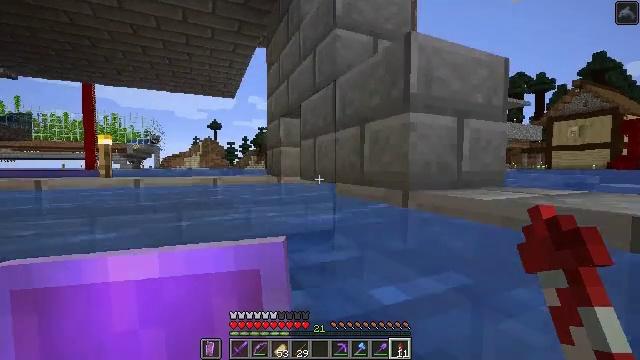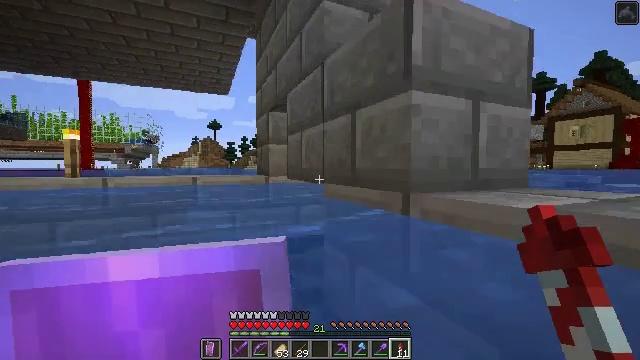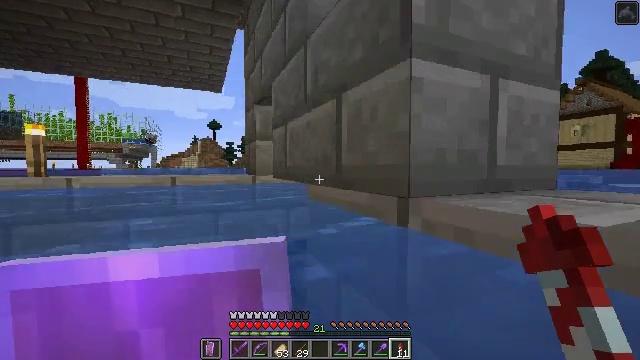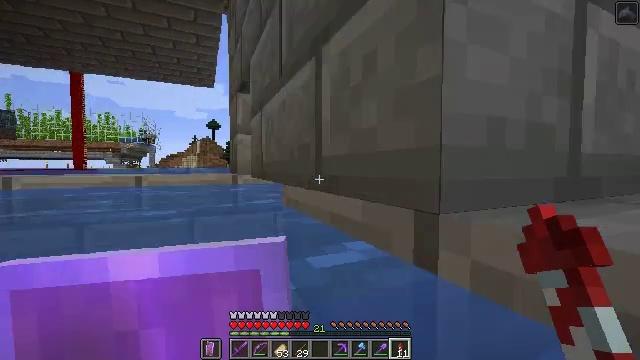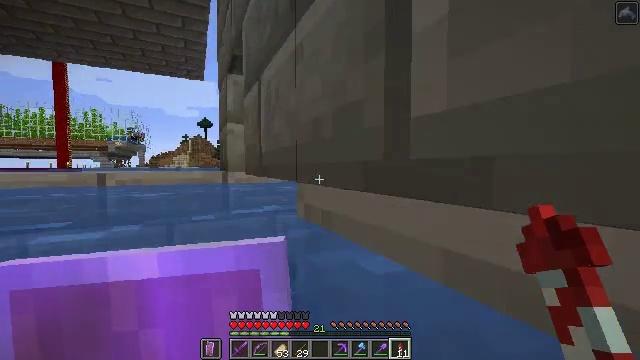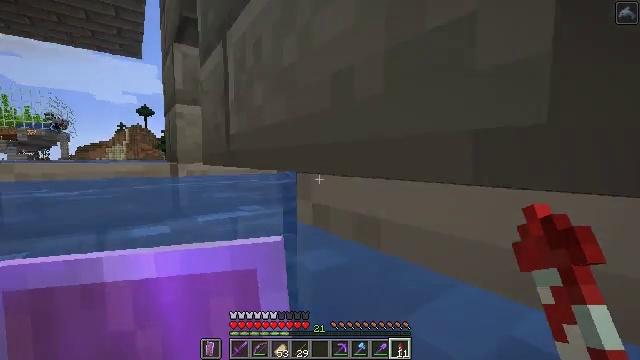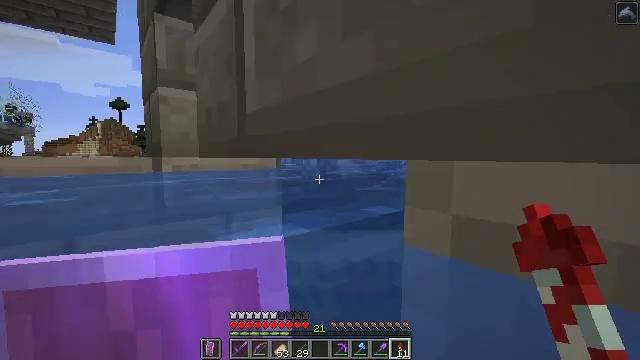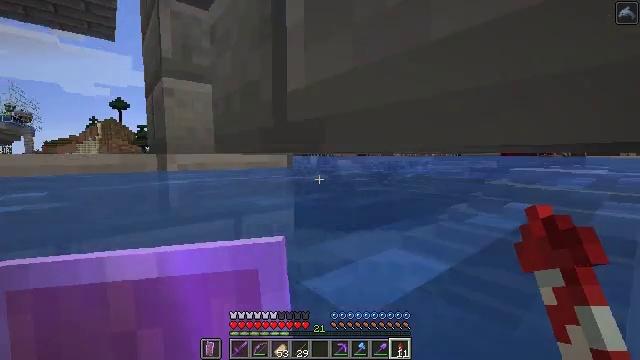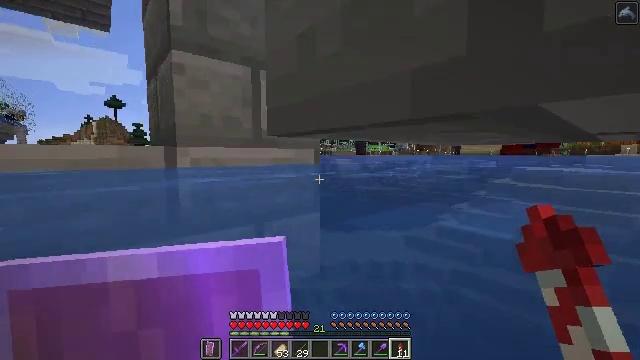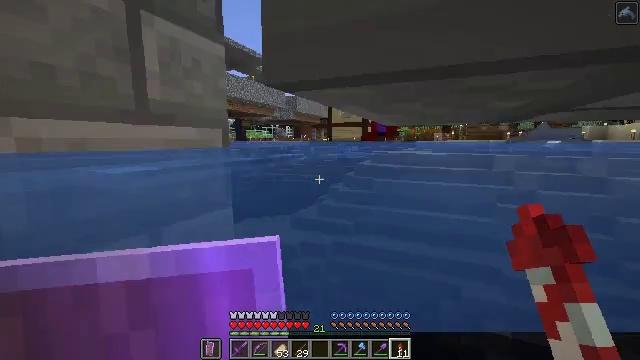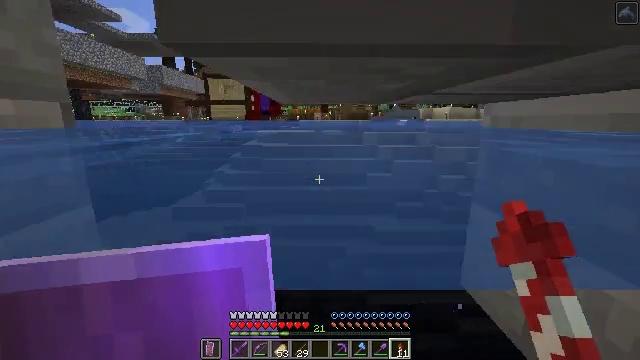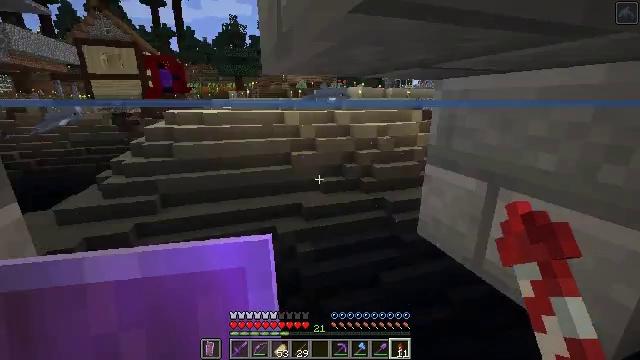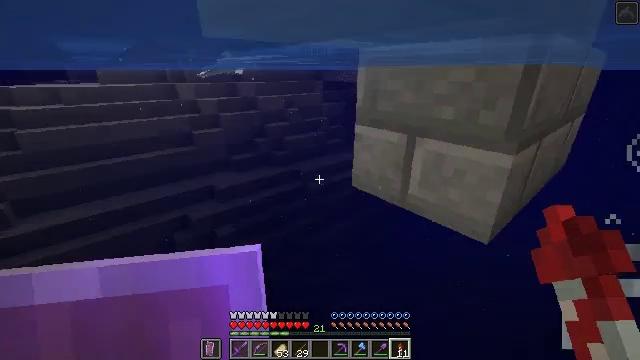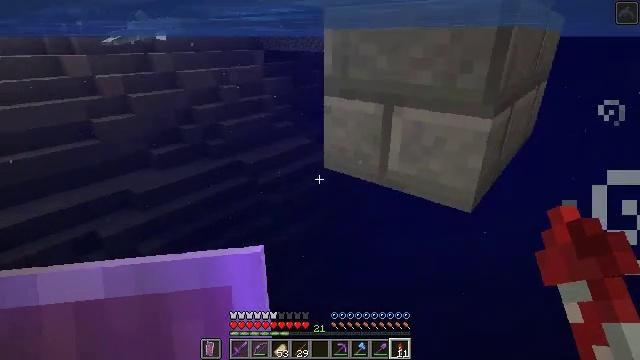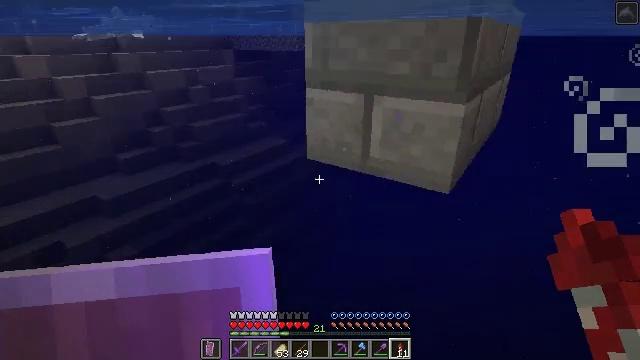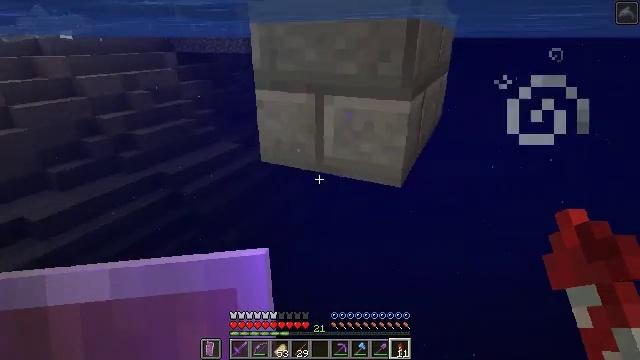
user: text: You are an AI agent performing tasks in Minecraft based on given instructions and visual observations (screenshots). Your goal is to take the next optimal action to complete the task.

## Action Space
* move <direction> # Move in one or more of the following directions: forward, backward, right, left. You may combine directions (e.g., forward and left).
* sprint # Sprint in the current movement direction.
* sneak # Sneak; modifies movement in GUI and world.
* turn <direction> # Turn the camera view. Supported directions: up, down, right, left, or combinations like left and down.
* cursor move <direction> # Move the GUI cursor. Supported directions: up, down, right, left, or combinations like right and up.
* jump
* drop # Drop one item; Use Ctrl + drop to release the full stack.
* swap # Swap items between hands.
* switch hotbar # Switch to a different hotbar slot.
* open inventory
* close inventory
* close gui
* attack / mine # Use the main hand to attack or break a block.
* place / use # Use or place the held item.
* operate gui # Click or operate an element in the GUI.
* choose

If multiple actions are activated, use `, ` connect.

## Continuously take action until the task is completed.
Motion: motion action
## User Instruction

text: Remove wheat seeds from the inventory.
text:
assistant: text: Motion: move forward and move right
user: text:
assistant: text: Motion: move forward and move right
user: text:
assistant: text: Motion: move forward and move right
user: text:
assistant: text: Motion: move forward and move right, turn right
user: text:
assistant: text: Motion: move forward and move right, turn right and down
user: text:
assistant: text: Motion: move forward and move right, turn right
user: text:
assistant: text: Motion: move right
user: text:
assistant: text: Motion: no_op
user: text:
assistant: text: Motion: turn right and down
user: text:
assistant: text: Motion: turn right and down
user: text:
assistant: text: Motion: turn right and down
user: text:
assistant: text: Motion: turn right and down
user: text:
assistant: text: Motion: turn right and down
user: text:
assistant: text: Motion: turn right
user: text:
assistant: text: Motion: move right, turn right
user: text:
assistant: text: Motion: move right, turn right
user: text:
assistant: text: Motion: move right, turn right
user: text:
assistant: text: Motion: move right, turn right
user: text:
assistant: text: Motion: move right, turn right
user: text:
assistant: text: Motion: move right, turn right
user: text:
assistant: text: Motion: move forward and move right
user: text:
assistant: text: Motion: move forward and move right
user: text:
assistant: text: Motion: move forward and move right
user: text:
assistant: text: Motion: move forward and move right, turn left
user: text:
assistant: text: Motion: move forward and move right, turn left and up
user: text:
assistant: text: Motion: move forward and move right, turn left and up
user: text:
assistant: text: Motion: move forward, turn left and up
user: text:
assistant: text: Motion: move forward, turn left and up
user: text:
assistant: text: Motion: move forward, turn left and up
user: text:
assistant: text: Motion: move forward, turn left and up